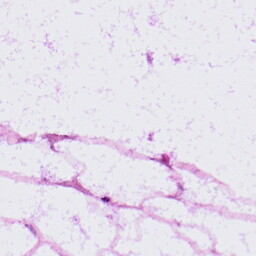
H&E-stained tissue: LymphNode